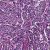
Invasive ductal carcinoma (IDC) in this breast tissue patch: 1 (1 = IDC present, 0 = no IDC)